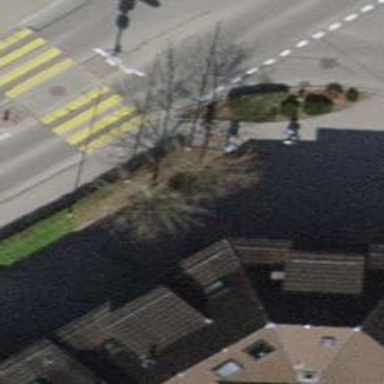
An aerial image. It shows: Uncontrolled footway crossing with markings.